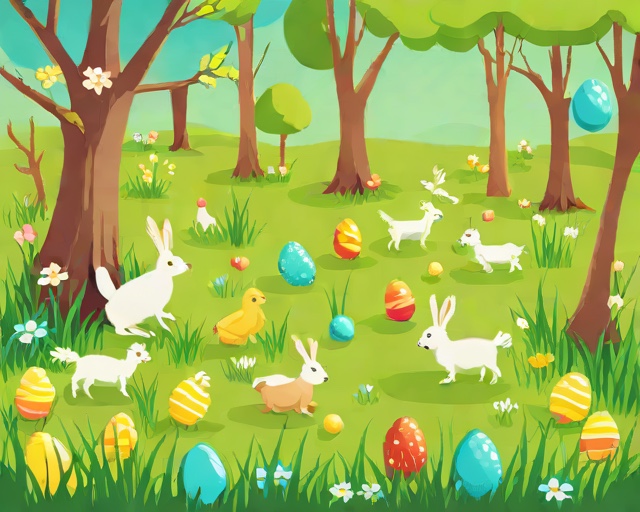
Category: Easter